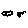
Label: cloud